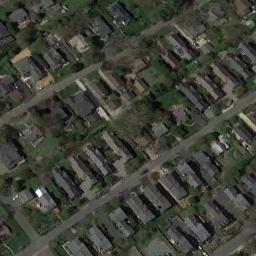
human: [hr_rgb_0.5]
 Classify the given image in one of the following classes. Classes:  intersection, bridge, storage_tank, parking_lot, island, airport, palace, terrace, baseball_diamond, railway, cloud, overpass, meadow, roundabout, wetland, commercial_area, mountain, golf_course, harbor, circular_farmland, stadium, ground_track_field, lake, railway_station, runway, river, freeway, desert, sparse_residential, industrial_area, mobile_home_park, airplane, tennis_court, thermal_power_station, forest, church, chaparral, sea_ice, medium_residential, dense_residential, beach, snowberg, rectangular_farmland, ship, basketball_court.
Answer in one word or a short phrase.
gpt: dense_residential